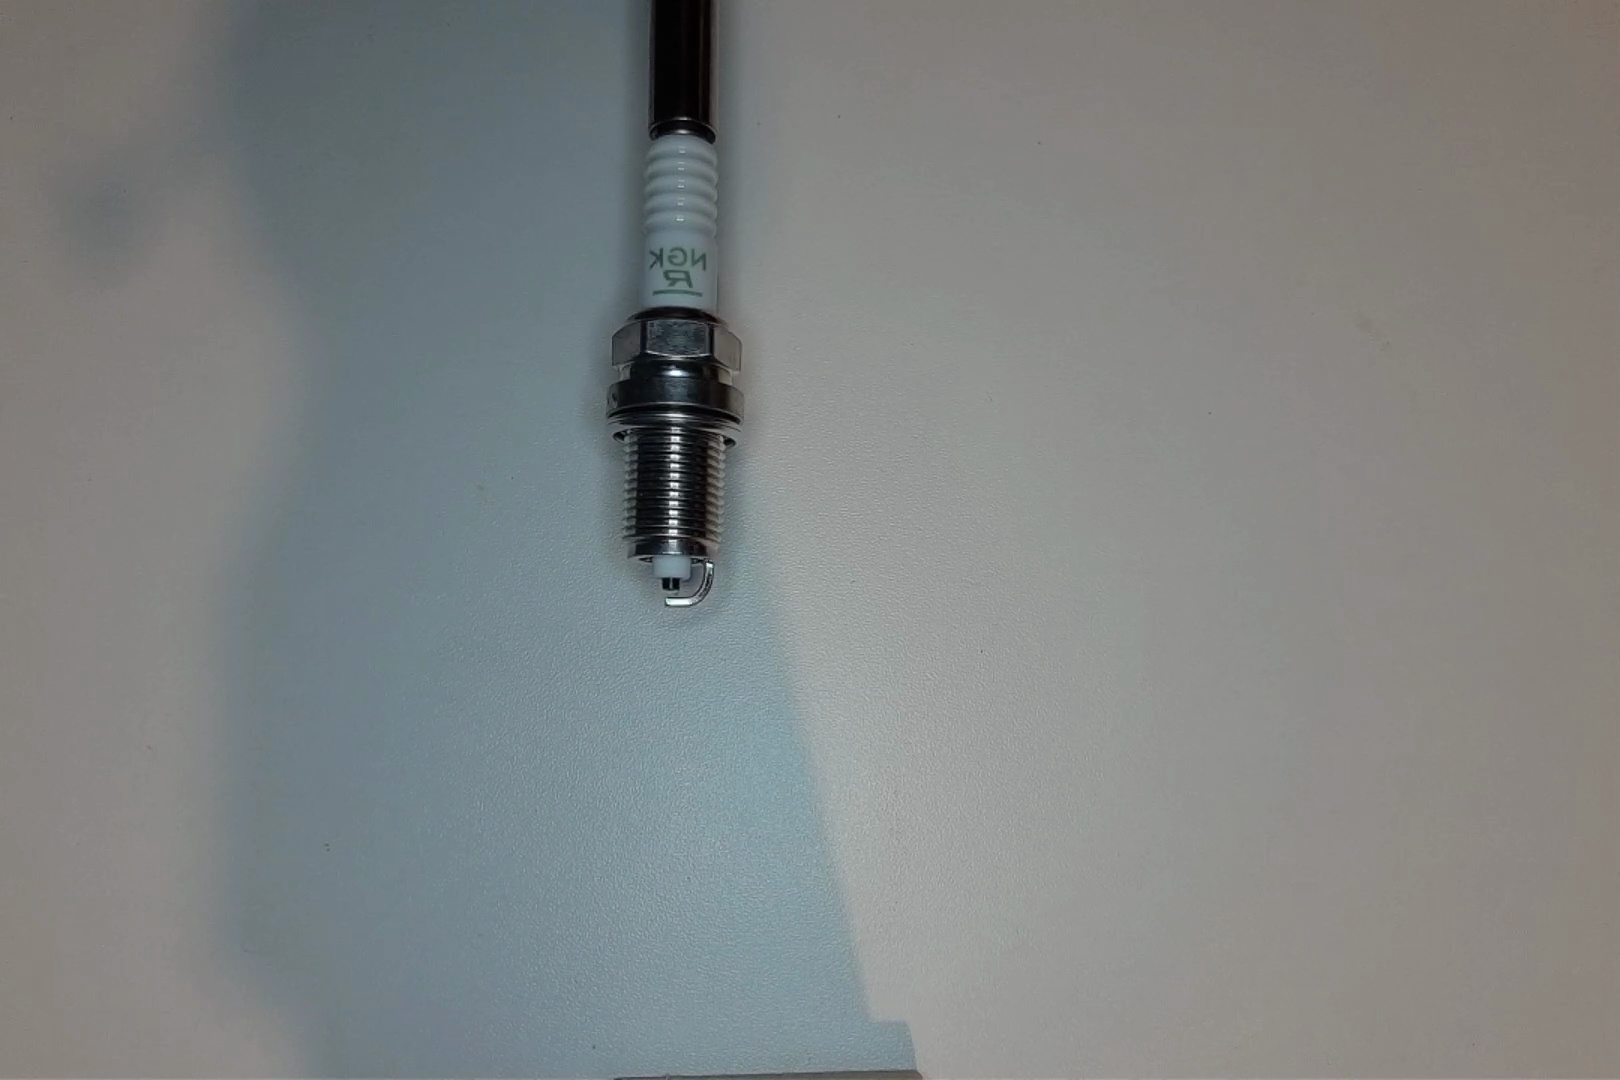
Label: no anomaly